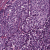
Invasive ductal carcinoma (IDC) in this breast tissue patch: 1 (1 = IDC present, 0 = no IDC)